Question: The graph is shown in the figure below. I have to tell whether there is path between the two nodes and print the path also. For instance: my query is path(a,c). then it will return True. Now when i am giving the query as path(g,f), Ist and 2nd results are True and after that instead of terminating, its starts looping around. I am a novice in prolog. Please suggest some solution for stopping the recursion after getting the correct number of paths
These are the facts
'''
arc(a,b).
arc(b,c).
arc(c,d).
arc(d,b).
arc(b,g).
arc(g,b).
arc(d,g).
arc(g,d).
arc(f,d).
arc(a,e).
arc(f,e).
arc(a,d).
arc(f,g).
arc(c,f).
path(X,Y):- arc(X,Y).
path(X,Y):- arc(X,Z),path(Z,Y).
'''
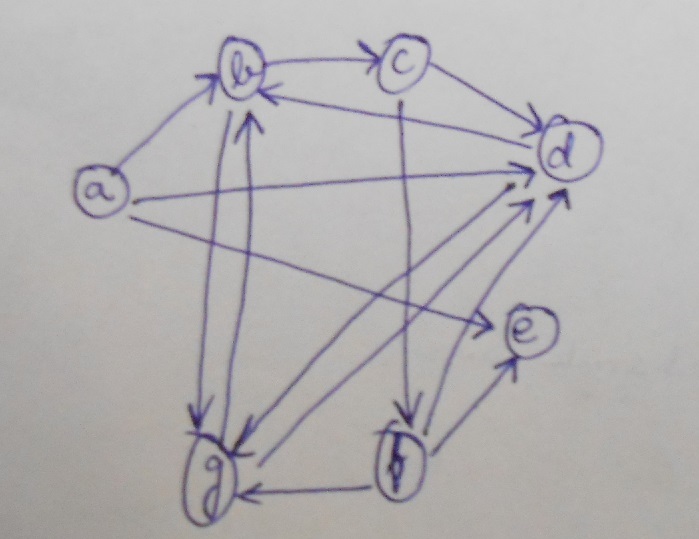
Answer: You are traversing a directed graph. Assuming that it is acyclic, this should enumerate all the possible paths:
'''
path(X,Y) :- % a path exists from X to Y
arc(X,Y) % IF an edge exists *from* X *to* Y
. %
path(X,Y) :- % Otherwise, a path exists from X to Y
arc(X,Z) , % IF an outbound path from X exists
Z \== Y , % whose destination (Z) is NOT Y, and
path(X,Y) % a path exists from Z to Y
. % Easy!
'''
We're using \==/2 here because this predicate might be invoked with unbound argument(s).
Another way to write it might be:
'''
path(X,Y) :- % A path exists from X to Y
arc(X,Z) , % IF an outbound path from X exists,
( % AND
Z = Y % Y is that destination (Z)
; % OR
path(Z,Y) % Y can be reached from Z.
) .
'''
If your graph is cyclic, you'll need to build and carry along with you as you go a list of visited nodes, so you can skip visiting nodes you've already seen, lest you go down the rabbit hole of infinite recursion.